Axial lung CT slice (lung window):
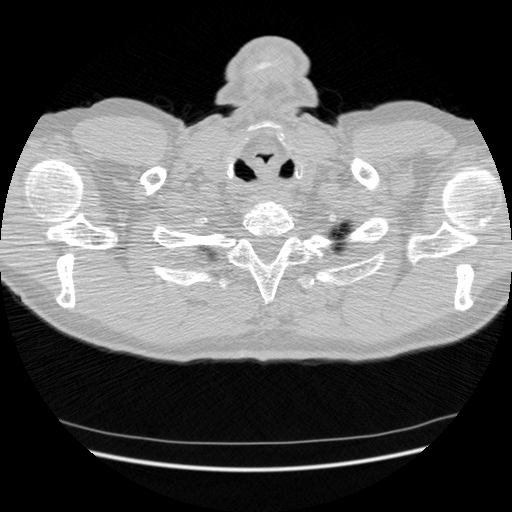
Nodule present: no